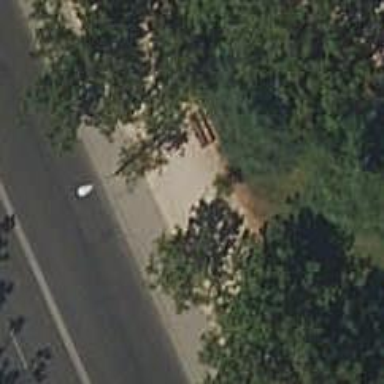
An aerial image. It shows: Bench for seating.